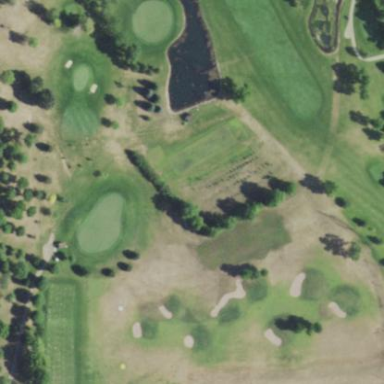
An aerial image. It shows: Golf pitch for leisure land.